Question: How do I style this (for text input boxes) using CSS:

Also, what's the proper terminology for this thing?
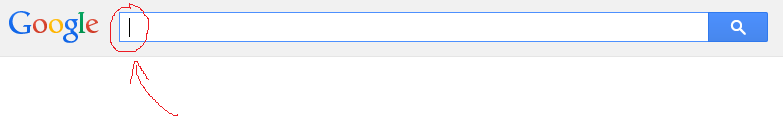
Answer: This is called the Caret: <URL>
The browser has control over what it looks like, and you cannot style it besides the color, by styling the textbox in the way that @Manoj Kumar described. You can also return the position of it in JavaScript.